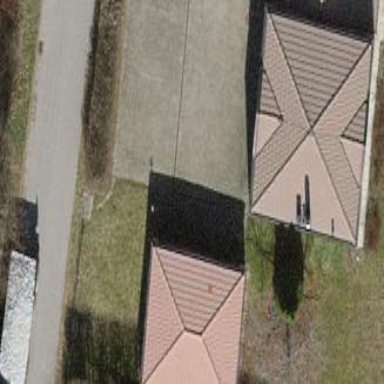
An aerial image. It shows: Garage.